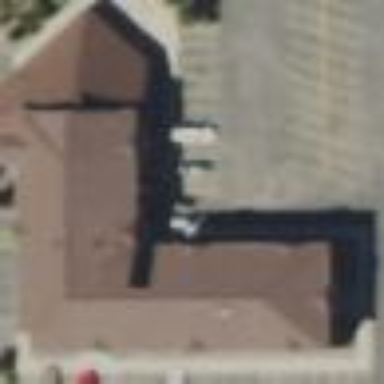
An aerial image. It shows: Hotel building.